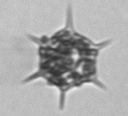
Label: Dictyocha